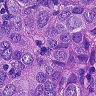
Metastatic tissue present: yes